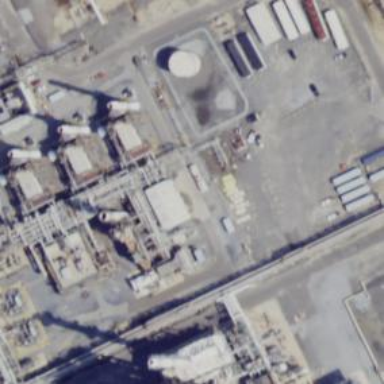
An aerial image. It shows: Power plant.